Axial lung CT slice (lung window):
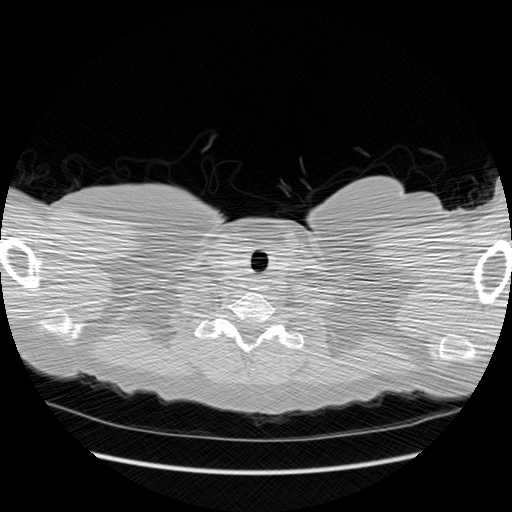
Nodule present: no